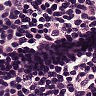
Metastatic tissue present: no